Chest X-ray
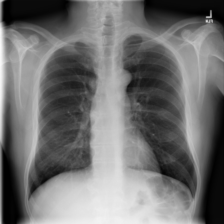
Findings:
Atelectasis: negative
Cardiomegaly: negative
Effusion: negative
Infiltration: negative
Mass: negative
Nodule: negative
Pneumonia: negative
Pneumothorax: negative
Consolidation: negative
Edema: negative
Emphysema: negative
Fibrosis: negative
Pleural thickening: negative
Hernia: negative